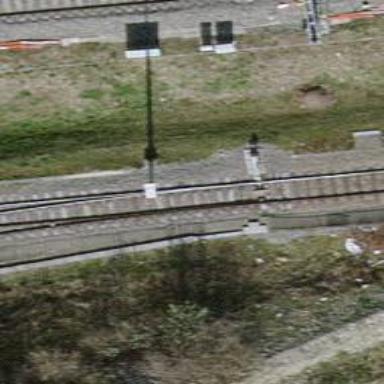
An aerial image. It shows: Railway switch.